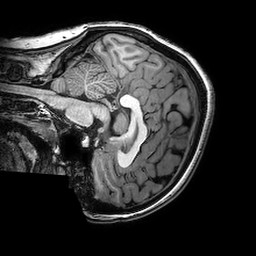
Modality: T1w
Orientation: sagittal
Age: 21
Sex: female
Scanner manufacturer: philips
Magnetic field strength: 3 T
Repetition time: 0.008239 s
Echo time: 0.00378 s